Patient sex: M
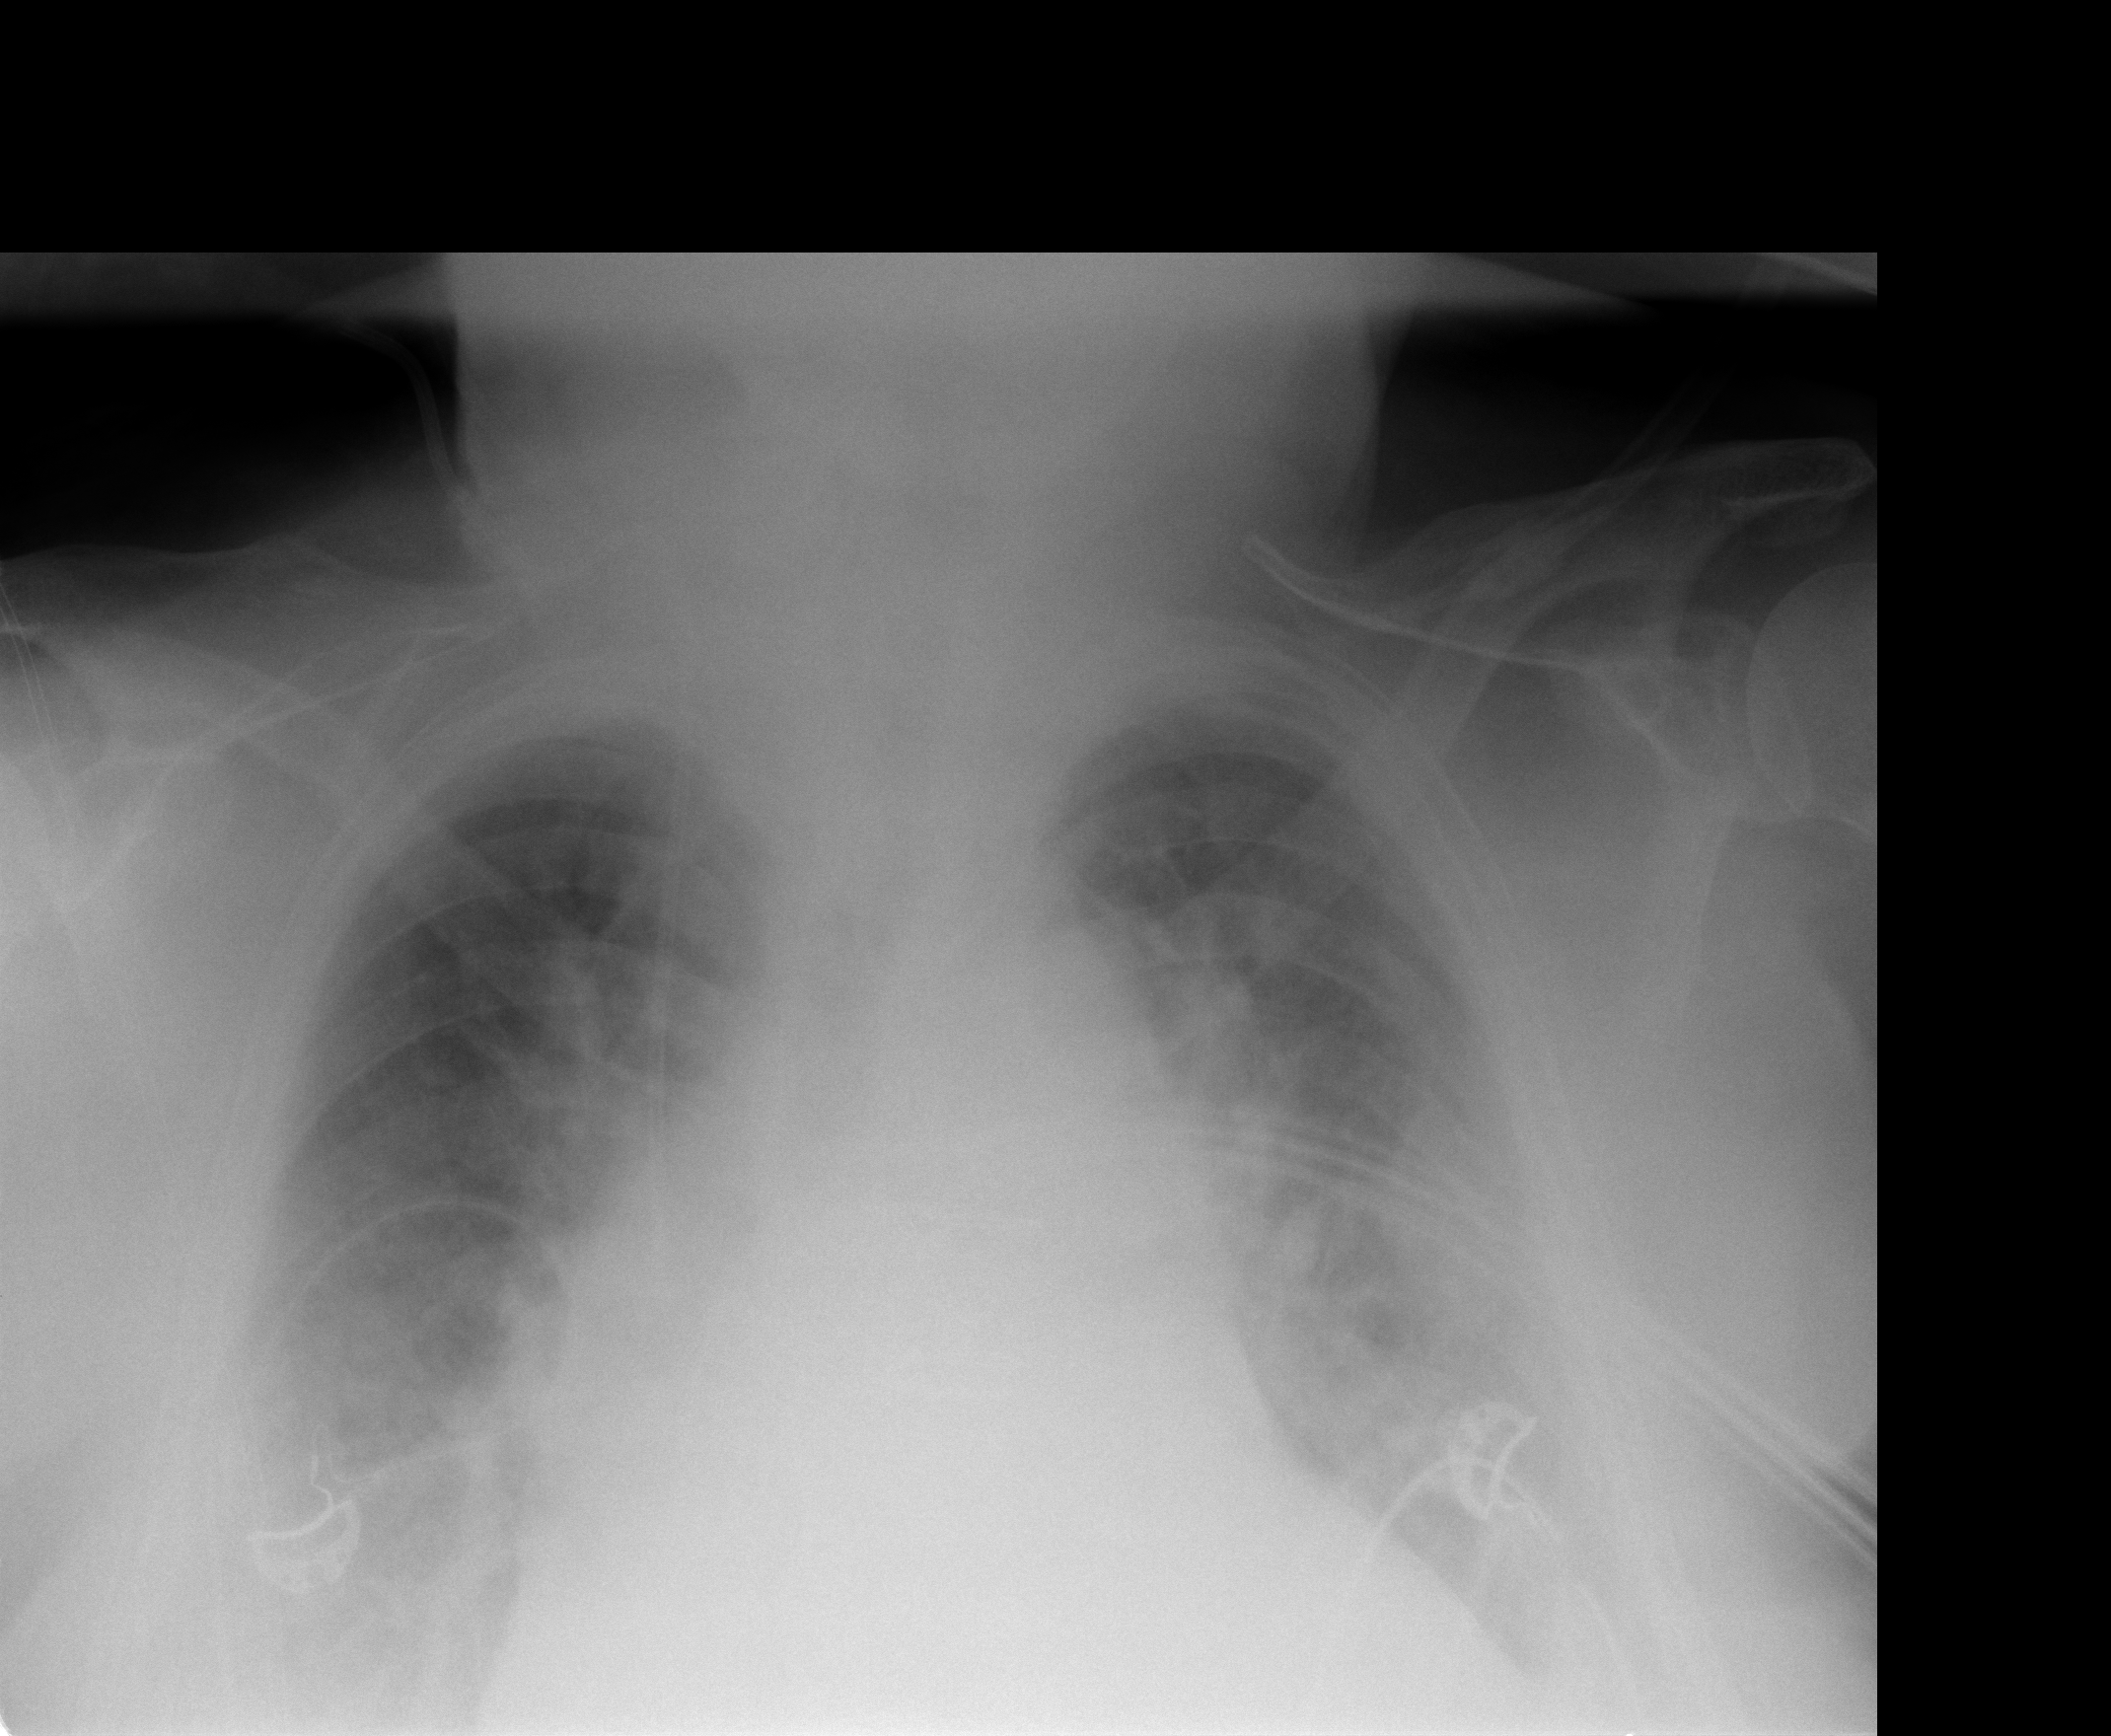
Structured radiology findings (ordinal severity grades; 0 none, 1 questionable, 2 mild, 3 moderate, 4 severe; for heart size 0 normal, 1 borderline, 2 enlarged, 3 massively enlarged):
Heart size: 3
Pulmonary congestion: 3
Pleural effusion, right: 3
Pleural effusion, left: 3
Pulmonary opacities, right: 2
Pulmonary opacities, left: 2
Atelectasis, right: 2
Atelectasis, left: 2